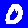
Digit: 0